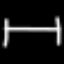
Label: bed